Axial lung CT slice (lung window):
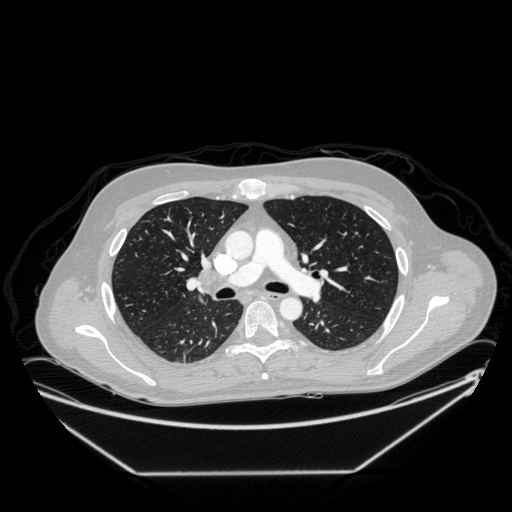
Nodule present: no